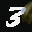
Label: 3